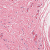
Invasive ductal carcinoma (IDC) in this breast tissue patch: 0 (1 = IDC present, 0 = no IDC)